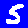
Digit: 5